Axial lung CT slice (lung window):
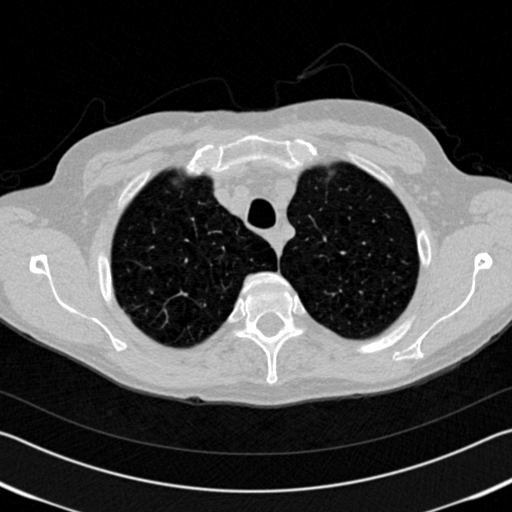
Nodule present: no